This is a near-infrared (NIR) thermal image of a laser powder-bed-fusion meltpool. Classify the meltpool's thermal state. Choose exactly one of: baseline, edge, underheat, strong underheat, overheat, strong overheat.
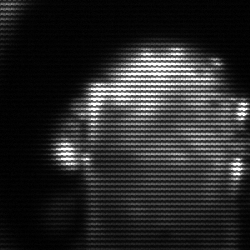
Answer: baseline